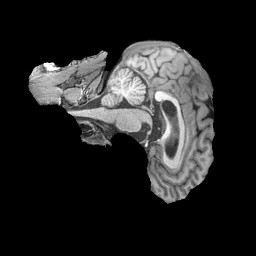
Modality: T1w
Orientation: sagittal
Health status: healthy